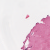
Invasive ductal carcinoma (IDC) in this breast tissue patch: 0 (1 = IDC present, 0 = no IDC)